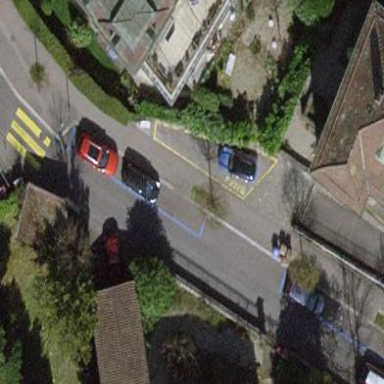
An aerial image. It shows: Parking available on the street side.